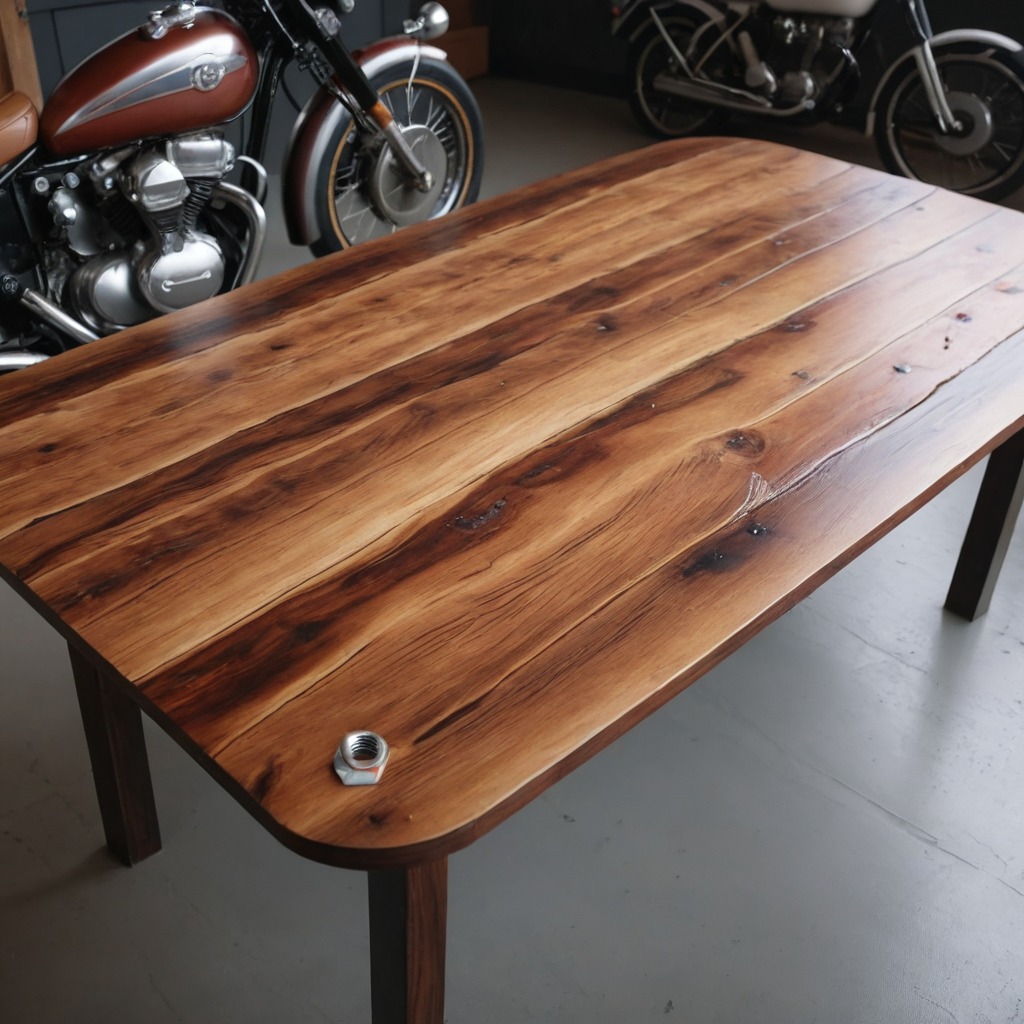
A metal nut lies on an oil-spilled wooden table in a vintage motorcycle garage.